Question: I have a sub navigation which is placed in two different places on different browsers, and I'm unsure why. I do realise that using margin-top instead of top does fix this but the problem with that is that I have a jQuery slide animation when the sub navigation comes out and it doesn't look nice when I use margin-top since it comes out further up than it is. Here is a picture of the difference:
<URL> <-- JS Fiddle

HTML:
'''
<div id="navigation">
<ul>
<li><h1>01. About</h1><h2>Learn about us</h2></li>
<li class="button"><h1>02. Products</h1><h2>View our selection of products</h2>
<ul class="scrollDown">
<li><p>Kitchen Worktops</p></li>
<li><p>Upstands/Splashbacks</p></li>
<li><p>Gables/ Panels</p></li>
<li><p>Glass</p></li>
<li><p>High Gloss</p></li>
<li><p>Bathroom Tops</p></li>
<li><p>Sinks/ Taps</p></li>
</ul>
</li>
<li><h1>03. Contact</h1><h2>Contact us!</h2></li>
<li><h1>04. Gallery</h1><h2>View photos of us</h2></li>
</ul>
</div>
'''
CSS:
'''
#navigation ul {
display: inline;
position: relative;
}
#navigation ul li {
float: left;
width: 200px;
height: 35px;
margin: 10px;
list-style: none;
border-bottom: 3px solid #ccc;
}
#navigation ul li:hover {
border-bottom: 6px solid #eee;
cursor: pointer;
}
#navigation ul ul {
position: absolute;
z-index: 1500;
margin: 0;
padding: 0;
list-style:none;
background: #fff;
width: 200px;
top: 60px;
opacity:0.95;
filter:alpha(opacity=95);
-moz-opacity:0.95;
}
'''
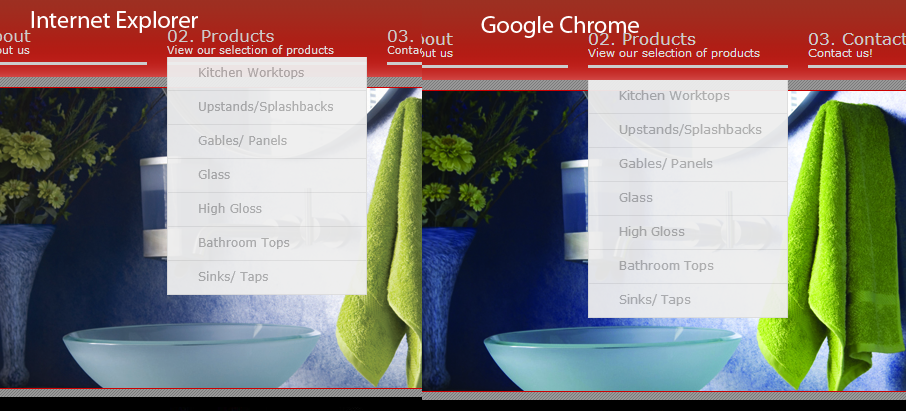
Answer: <URL>
Hi now define your '#navigation ul' 'display:inline-block;' than adjects your '#navigation ul ul' in 'top'
'''
#navigation ul {
display: inline-block;
position: relative;
vertical-align: top;
}
#navigation ul ul {
top:48px;
}
'''
<URL>